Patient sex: M
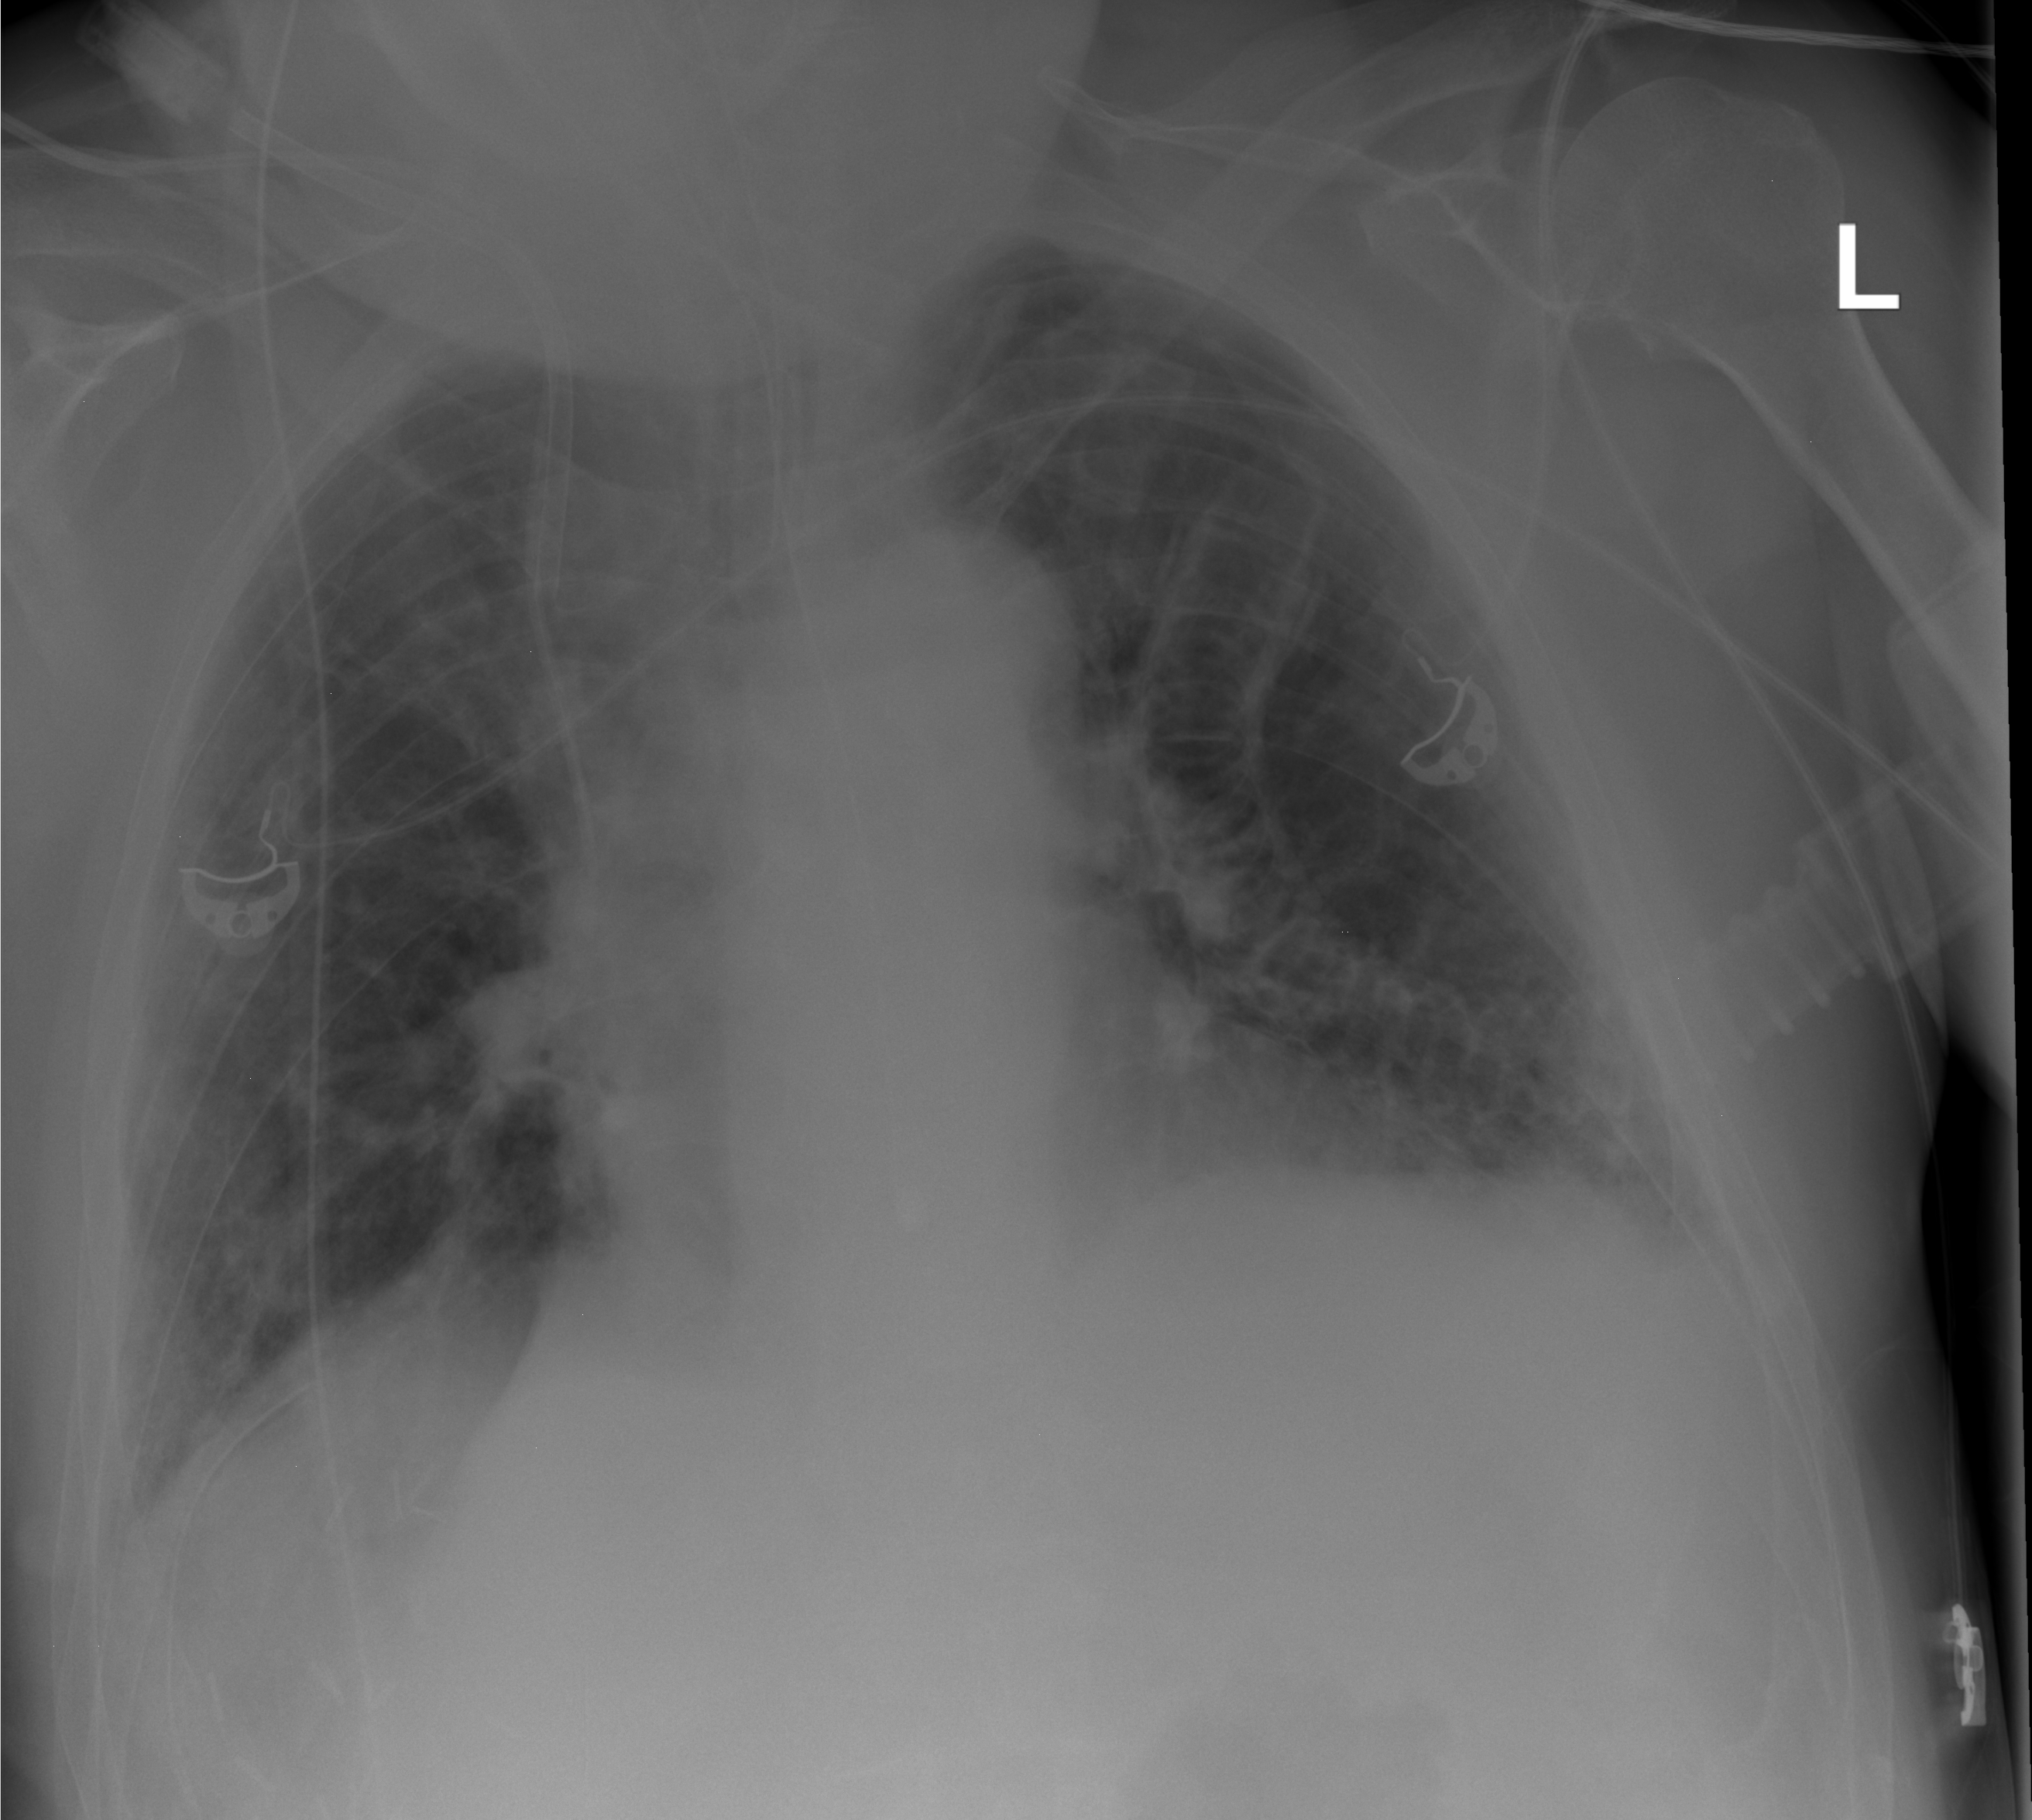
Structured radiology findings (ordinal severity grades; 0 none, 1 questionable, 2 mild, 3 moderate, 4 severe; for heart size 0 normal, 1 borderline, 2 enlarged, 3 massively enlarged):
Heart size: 0
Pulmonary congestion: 0
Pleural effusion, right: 0
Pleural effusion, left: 0
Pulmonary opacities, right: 0
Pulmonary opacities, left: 0
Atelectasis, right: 2
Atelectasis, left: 2